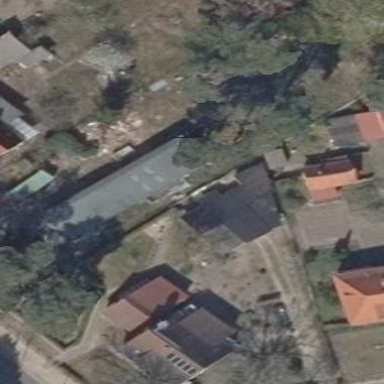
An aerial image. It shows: Detached building with skillion roof shape.